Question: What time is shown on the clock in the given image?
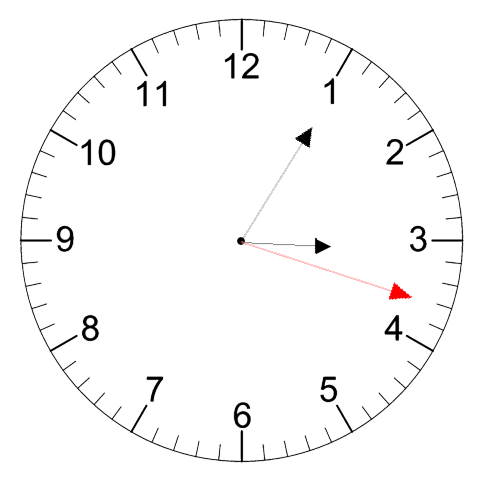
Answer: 03:05:18